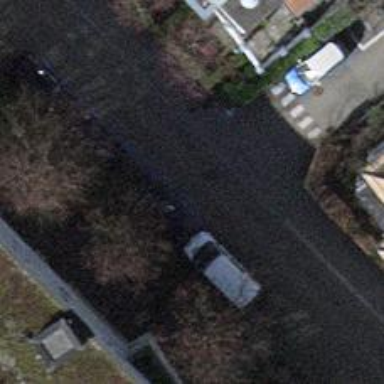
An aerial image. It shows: Asphalt road in living street.